Question: I have a PHP script which fires a MySQL SP. The SP cmd works when run directly against db (I'm using PhpMyAdmin UI). When tested, the PHP returns error 'Warning: mysql_num_rows() expects parameter 1 to be resource' due to the fact there is nothing returned from the SP...when i debug the script i see the variable $result1 has all its params set to null.
There is another SP executed successfully using the same code above this one in the script so im a bit puzzled. Any ideas what the issue is?
'''
$result1 = $mysqli->query("CALL sp_playerInvite_pin_select('samsmith@hotmail.com')");
if(!$result1) die("CALL failed: (" . $mysqli->errno . ") " . $mysqli->error);
//echo json_encode($getPlayerInvitePin);
// check for empty result, if not then there is >1 pin corresponding to email
if (mysql_num_rows($result1) > 0)
{
//looping through all results-in theory should only 1 result
while ($row = mysql_fetch_array($result1))
{
$response["pin"] = $row["player_pin"];
}
// echoing JSON response
echo json_encode($response);
}
'''
The SP...
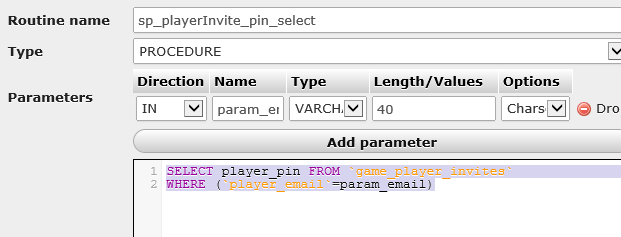
Answer: Shouldn't it be mysqli_num_rows? thanks 'I Can Has Cheezburger' :